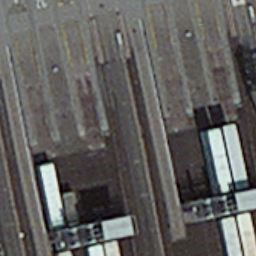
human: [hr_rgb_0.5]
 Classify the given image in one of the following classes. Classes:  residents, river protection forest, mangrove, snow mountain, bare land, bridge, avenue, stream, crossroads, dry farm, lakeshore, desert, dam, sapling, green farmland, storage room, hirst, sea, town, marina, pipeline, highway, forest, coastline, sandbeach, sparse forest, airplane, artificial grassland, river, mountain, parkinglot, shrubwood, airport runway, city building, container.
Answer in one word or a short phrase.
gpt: container